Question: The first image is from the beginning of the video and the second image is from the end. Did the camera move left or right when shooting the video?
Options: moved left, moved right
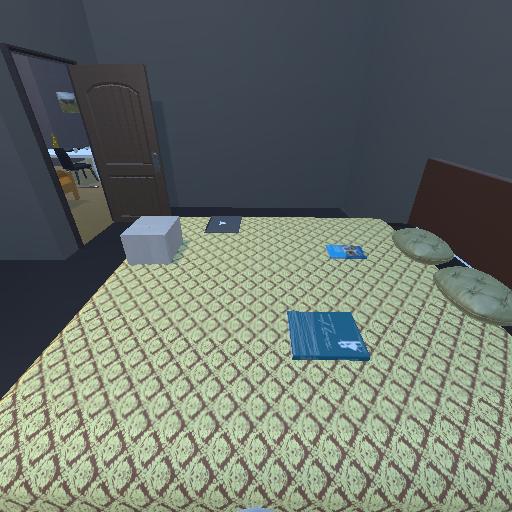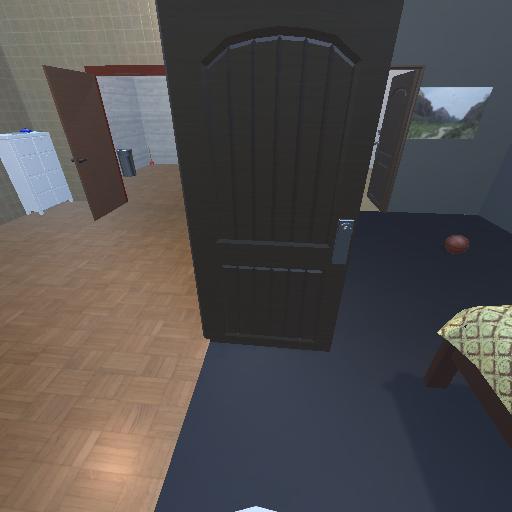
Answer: moved left